Question:
I have a Car table in my Sql Data and every car has own BrandId that declared every Brands in "Brands" table as a foreign key. I'm just wondering what if I want to add two different BrandId together in my one Car>BrandId Column, what would I do? How can it be possible for adding two features as a foreign key in one spesific column?
Here is my Car Tables Code
'''
CREATE TABLE [dbo].[Cars] (
[CarId] INT IDENTITY (1, 1) NOT NULL,
[CarName] VARCHAR (255) NULL,
[ColorId] INT NULL,
[BrandId] INT NULL,
[ModelYear] VARCHAR (255) NULL,
[DailyPrice] DECIMAL (18) NULL,
[Details] VARCHAR (255) NULL,
PRIMARY KEY CLUSTERED ([CarId] ASC),
FOREIGN KEY ([ColorId]) REFERENCES [dbo].[Colors] ([ColorId]),
FOREIGN KEY ([BrandId]) REFERENCES [dbo].[Brands] ([BrandId])
);
'''
And here te code of my Brands table;
'''
CREATE TABLE [dbo].[Brands] (
[BrandId] INT IDENTITY (1, 1) NOT NULL,
[BrandName] VARCHAR (255) NULL,
PRIMARY KEY CLUSTERED ([BrandId] ASC)
);
'''
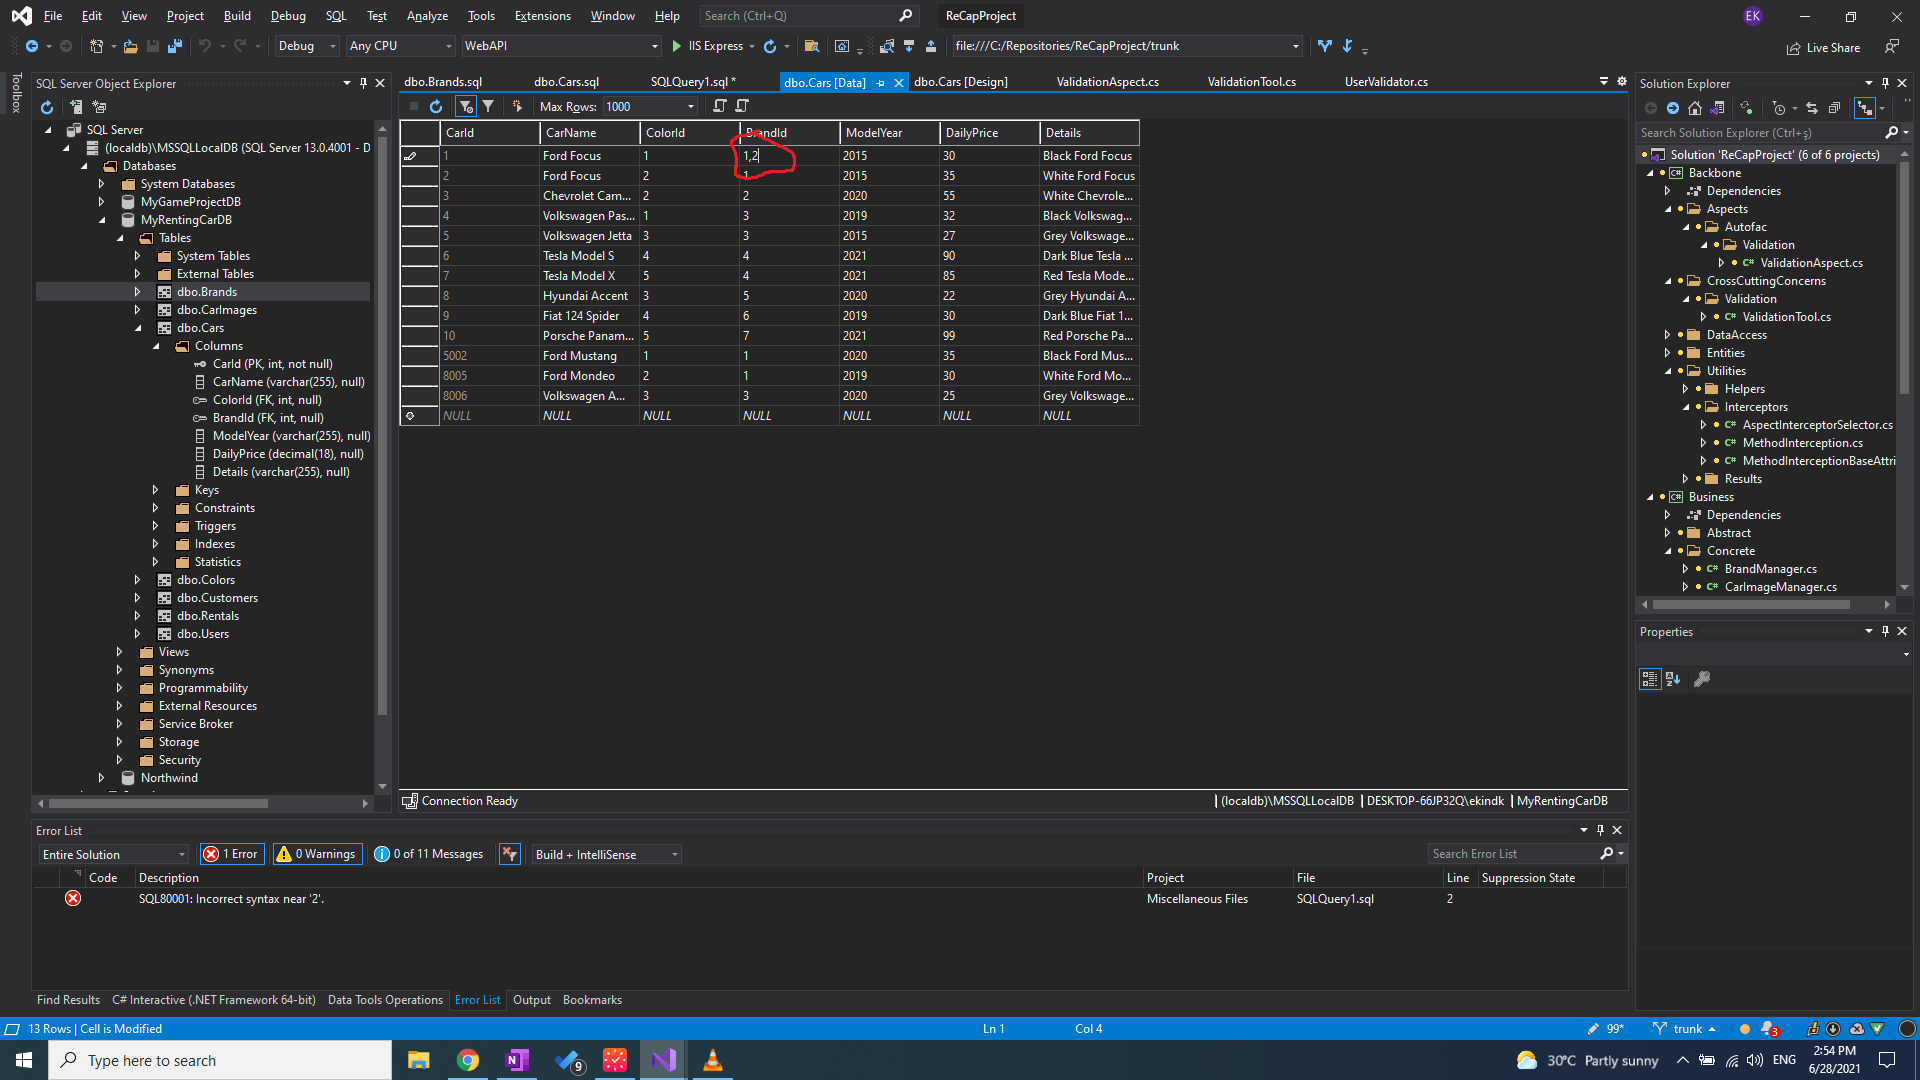
Answer: You can simply create your table as follows :
'''
CREATE TABLE [dbo].[Cars] (
[CarId] INT IDENTITY (1, 1) NOT NULL,
[CarName] VARCHAR (255) NULL,
[ColorId] INT NULL,
[BrandId1] INT NULL,
[BrandId2] INT NULL,
[ModelYear] VARCHAR (255) NULL,
[DailyPrice] DECIMAL (18) NULL,
[Details] VARCHAR (255) NULL,
PRIMARY KEY CLUSTERED ([CarId] ASC),
FOREIGN KEY ([ColorId]) REFERENCES [dbo].[Colors] ([ColorId]),
FOREIGN KEY ([BrandId1]) REFERENCES [dbo].[Brands] ([BrandId]),
FOREIGN KEY ([BrandId2] REFERENCES [dbo].[Brands] ([BrandId])
'''